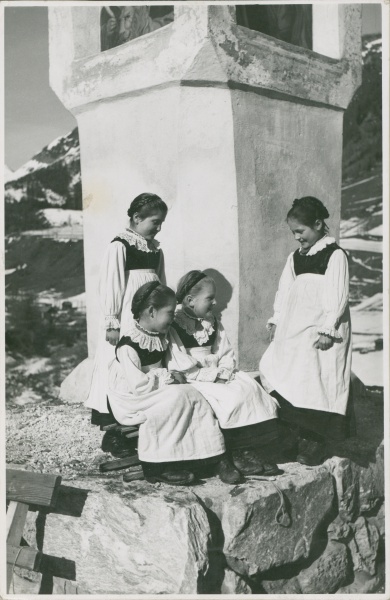
Institution: Österreichisches Museum für Volkskunde Wien
Schlagwörter: berg, felsen, himmel, schatten, weiß, landschaft, mädchen, sitzen, frisur, holz, kleid, kleider, profil, schwarz, gebäude, schnee, wiese, alt, haarschmuck, kragen, sockel, spitze, stehen, stein, steine, ärmel, bild, kalt, kirche, sonne, haare, schön, kinder, turm, schürze, röcke, schuhe, zöpfe, schürzen, berge, gebirge, gipfel, hang, mauer, bank, zopf, detail, freude, frühling, foto, lachen, spiel, vier, bergdorf, glaube, heimat, religion, alpen, geheimnis, denkmal, schweiz, schwarzweiß, kittel, kranz, sonntag, tracht, feiertag, brav, ministranten, trachten, löwe, schneebedeckt, freundschaft, schrein, spaß, station, tradition, generation, wegweiser, schwrzweiß, früher, bildstock, katholisch, fronleichnam, dirndel, freunde, kreuzweg, plaudern, traditionell, scwarz-weiß, frohnleichnam, ministrieren, neckisches lächeln, schneebedeckte gipfel, tracht kinder, isyllisch, zöpe